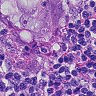
Metastatic tissue present: yes